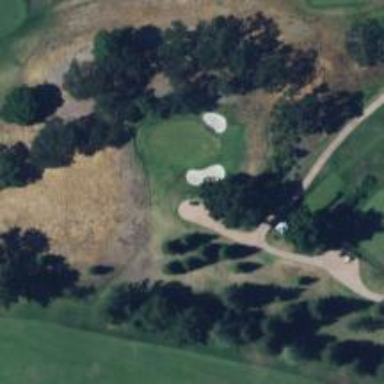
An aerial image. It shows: Golf cartpath that is also road path.